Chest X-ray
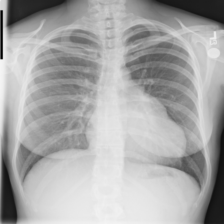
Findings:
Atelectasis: negative
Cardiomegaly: positive
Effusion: negative
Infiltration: negative
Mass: negative
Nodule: negative
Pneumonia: negative
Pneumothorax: negative
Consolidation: negative
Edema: negative
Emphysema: negative
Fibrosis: negative
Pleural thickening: negative
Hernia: negative